Question: We have an Atlas Template (Excel document) containing a number of formulas. One of these formulas is causing the exception message:
> Failed to build Atlas formula: =AtlasTable("Production Support",$C$3,"T.CCFRAR_LedgerTransExtended","%VendInvoice","","","","","","","AccountNum|Voucher",$G12,$P12))
Column output field: Field 'VendInvoice' not found in table 'CCFRAR_LedgerTransExtended' (Production)

NB: Production Support is the name of a test environment - exactly the same exception is displayed if used in Production, only the formula is changed from reading 'Production Support' to 'Production'.
The table 'CCFRAR_LedgerTransExtended' does contain a column called 'VendInvoice' (this is the name when viewed through the AOT and also when viewed in SQL directly).
Exactly the same formula works if I replace '%VendInvoice' with '%DocumentNum' or '%VendAccount' (e.g. other column names from the same table).
The table 'CCFRAR_LedgerTransExtended' is a customization, but this table has existed for a long time (i.e. more than 1 year, with no changes to its definition).
The AOT is synchronised with the database, and both AOS and Atlas Service have been restarted, with all caches being flushed.
Has anyone got any thoughts on what may be causing Atlas to not see this column?
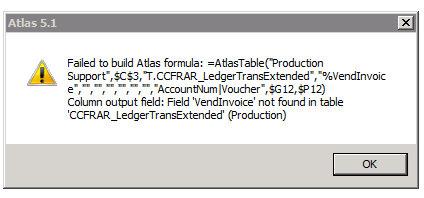
Answer: The error occurred when we were running Atlas 5.1.3491.
On both Atlas Client (TS/RD Server) and Atlas Service Server I did the following:
1. I ran a repair (control panel, programs & features, Atlas, Change, Repair) which uninstalled Atlas then crashed with an error saying it couldn't find Atlas.40.Resources (or similar).
2. I then downloaded the latest version of Atlas (5.1.3558) from Globe (http://globesoftware.com/Resources/Download-Atlas-5-1).
3. I ran the install for this version as Admin
After the above I restarted the services, logged into Atlas and retested - all worked correctly.